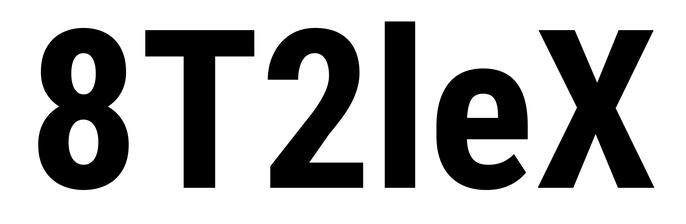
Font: Roboto_Condensed_Bold